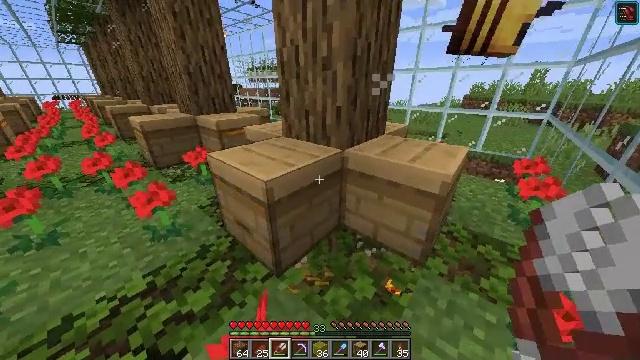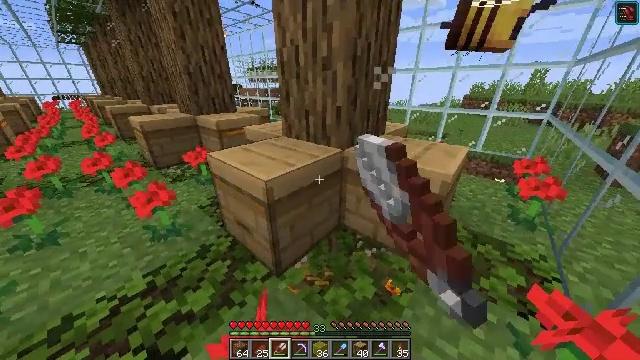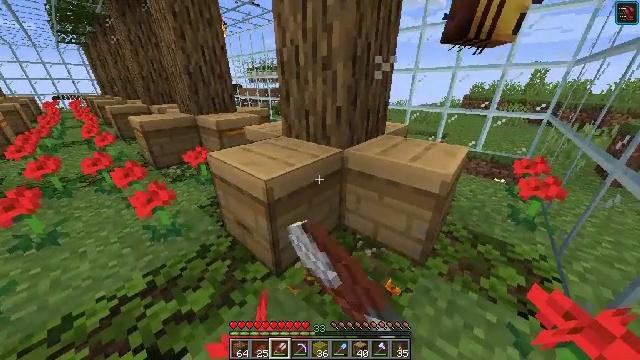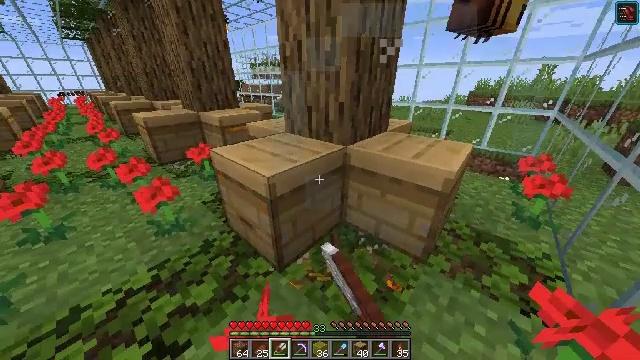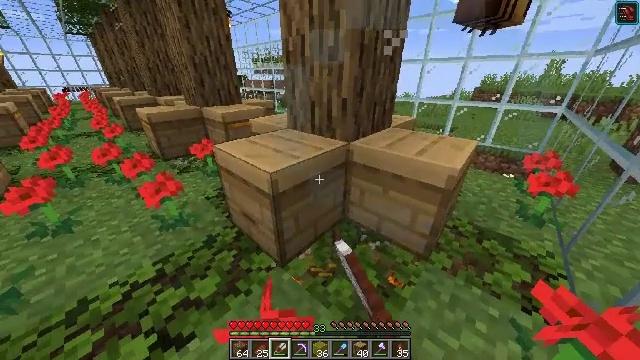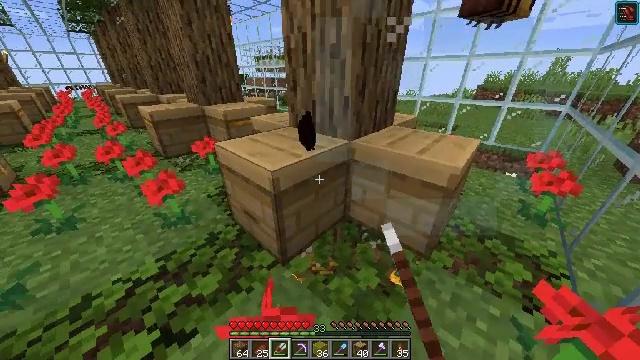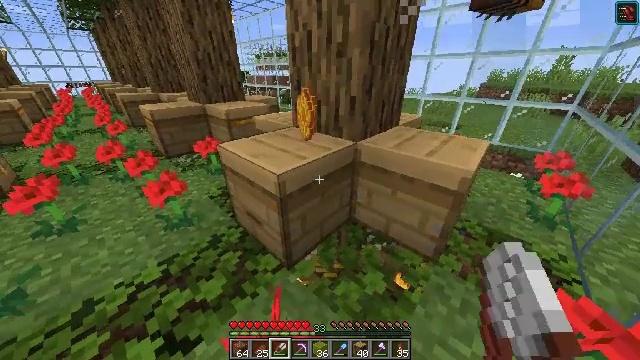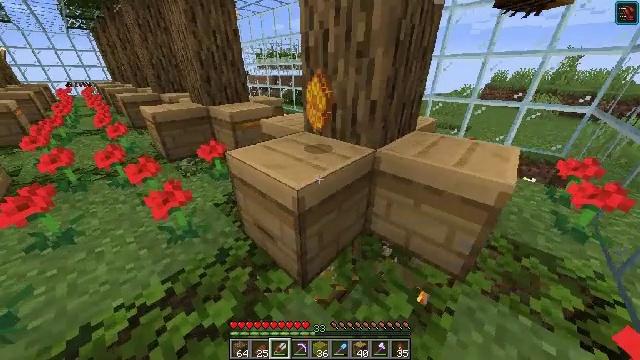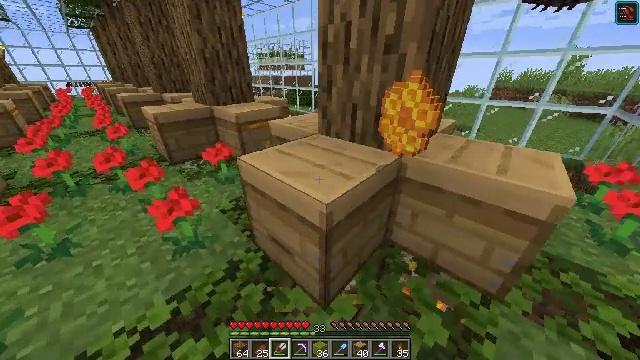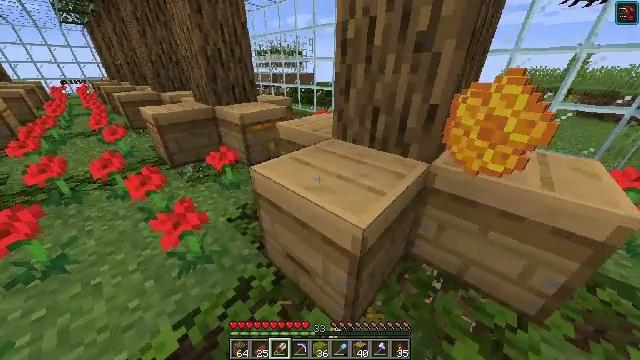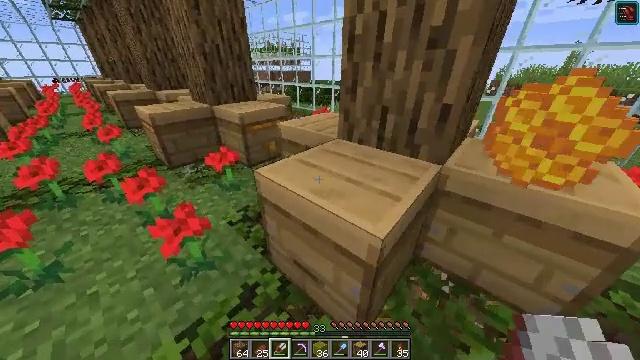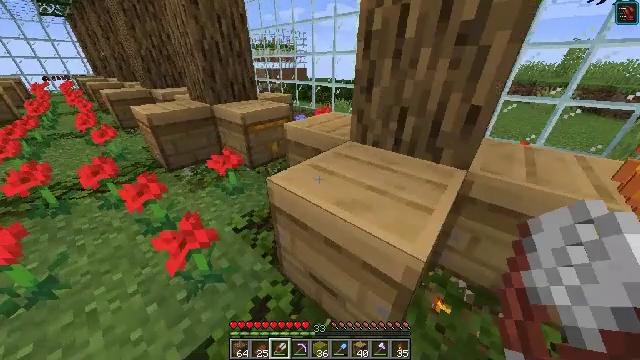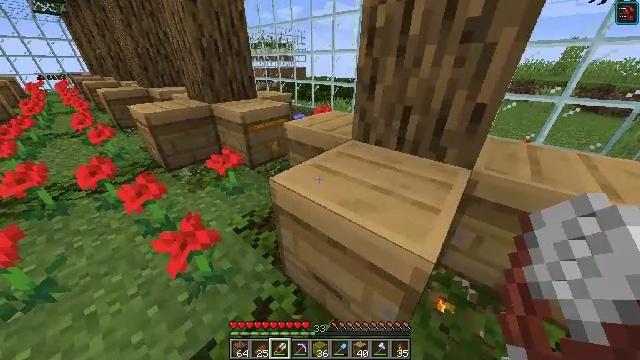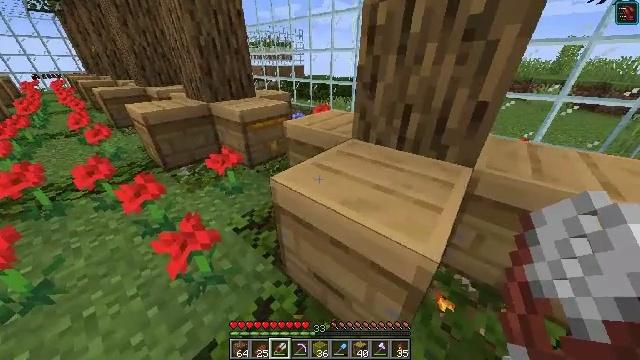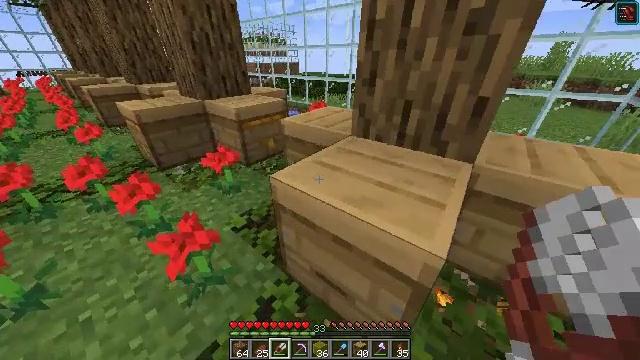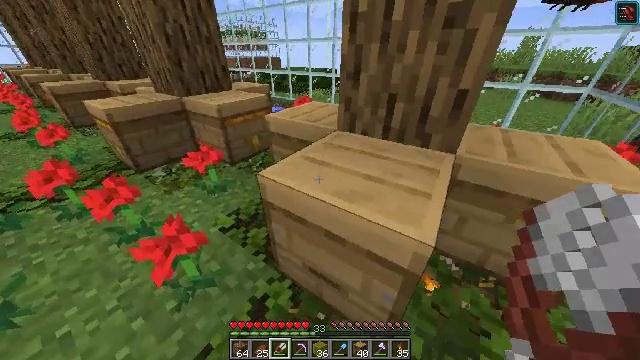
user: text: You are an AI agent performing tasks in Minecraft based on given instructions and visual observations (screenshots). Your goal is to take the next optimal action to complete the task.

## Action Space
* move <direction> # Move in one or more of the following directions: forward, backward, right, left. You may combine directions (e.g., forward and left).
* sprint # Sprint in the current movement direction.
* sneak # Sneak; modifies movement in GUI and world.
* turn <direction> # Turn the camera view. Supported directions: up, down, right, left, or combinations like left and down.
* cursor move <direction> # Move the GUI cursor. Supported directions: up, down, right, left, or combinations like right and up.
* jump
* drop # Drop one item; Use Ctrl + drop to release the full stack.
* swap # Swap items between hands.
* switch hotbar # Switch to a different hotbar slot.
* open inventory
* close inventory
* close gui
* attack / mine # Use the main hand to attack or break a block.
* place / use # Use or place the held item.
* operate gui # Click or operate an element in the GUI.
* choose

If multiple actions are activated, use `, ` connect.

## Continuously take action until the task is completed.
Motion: motion action
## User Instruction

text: Combine honeycombs to craft the honeycomb block.
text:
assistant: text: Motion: attack / mine and use / place
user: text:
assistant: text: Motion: attack / mine and use / place
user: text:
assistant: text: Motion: attack / mine
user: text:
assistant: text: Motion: turn down, attack / mine
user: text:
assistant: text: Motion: attack / mine
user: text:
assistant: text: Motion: move forward and move left, attack / mine
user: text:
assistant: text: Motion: move forward and move left, attack / mine
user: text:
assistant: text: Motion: move forward and move left, attack / mine
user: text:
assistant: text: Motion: move forward and move left, attack / mine
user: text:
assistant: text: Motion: attack / mine
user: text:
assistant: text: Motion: attack / mine
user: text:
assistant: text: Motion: attack / mine
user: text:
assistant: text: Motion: attack / mine
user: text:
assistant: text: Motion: turn right, attack / mine
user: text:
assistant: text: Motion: turn right and down, attack / mine
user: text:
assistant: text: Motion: turn right and down, attack / mine
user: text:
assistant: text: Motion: turn right and down, attack / mine
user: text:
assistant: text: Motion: turn right and down, attack / mine
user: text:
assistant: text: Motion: attack / mine
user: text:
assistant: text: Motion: attack / mine
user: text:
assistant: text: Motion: attack / mine
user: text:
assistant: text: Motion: attack / mine
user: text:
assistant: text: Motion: attack / mine
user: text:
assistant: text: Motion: attack / mine
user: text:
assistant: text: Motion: turn left, attack / mine
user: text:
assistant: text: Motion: turn left and up, attack / mine
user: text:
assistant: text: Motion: move left, turn left and up, attack / mine
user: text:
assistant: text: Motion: move forward and move left, attack / mine
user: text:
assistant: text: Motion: move forward and move left, attack / mine
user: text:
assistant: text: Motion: move forward and move left, attack / mine